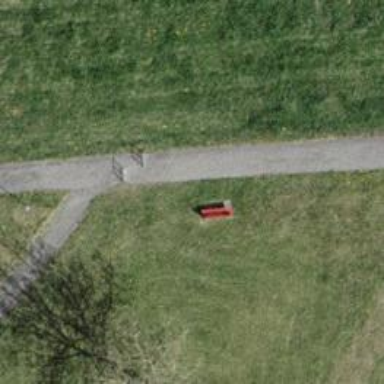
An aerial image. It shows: Bench.